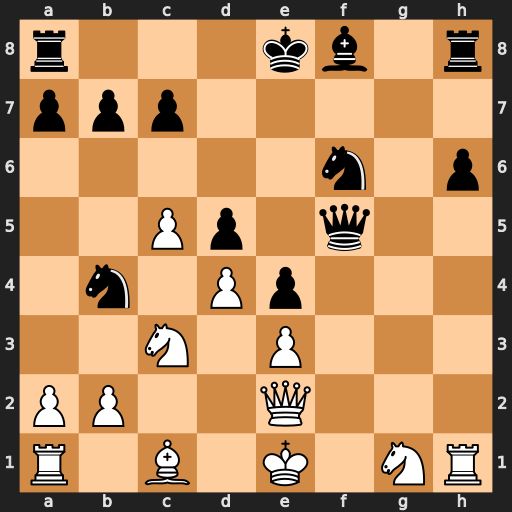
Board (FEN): r3kb1r/ppp5/5n1p/2Pp1q2/1n1Pp3/2N1P3/PP2Q3/R1B1K1NR
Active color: w
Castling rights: KQkq
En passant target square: -
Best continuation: Qb5+ Qd7 Qxb4